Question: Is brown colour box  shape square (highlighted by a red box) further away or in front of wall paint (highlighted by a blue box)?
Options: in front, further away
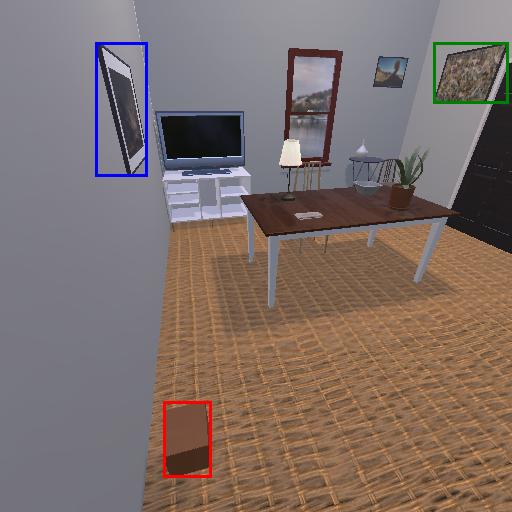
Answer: in front